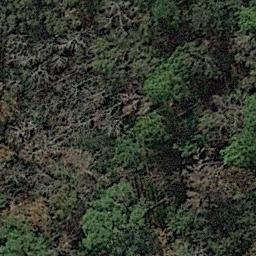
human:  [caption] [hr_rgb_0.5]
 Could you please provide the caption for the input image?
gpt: There are some crisscross paths on this land .

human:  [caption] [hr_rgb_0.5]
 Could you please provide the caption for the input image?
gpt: Many green trees are in a forest .

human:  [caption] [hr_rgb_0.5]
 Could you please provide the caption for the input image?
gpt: The forest has a lot of dense small yellow trees and green trees .

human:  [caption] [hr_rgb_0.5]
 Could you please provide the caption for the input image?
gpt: The forest is consist of yellow and green trees .

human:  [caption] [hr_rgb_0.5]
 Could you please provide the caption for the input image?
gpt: A forest with some withered trees and some green trees .